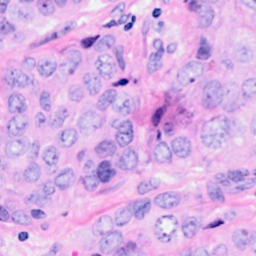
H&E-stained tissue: Breast